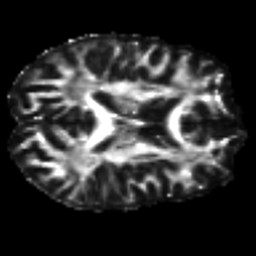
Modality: FA
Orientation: axial
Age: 25
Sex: male
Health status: healthy
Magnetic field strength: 3 T
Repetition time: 8.4 s
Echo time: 0.0926 s